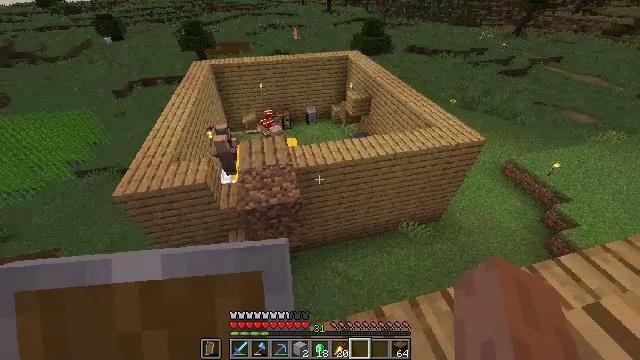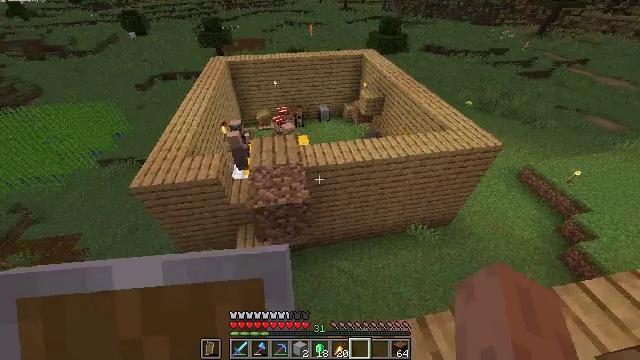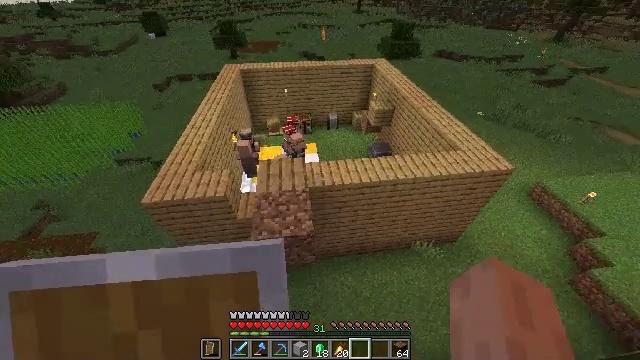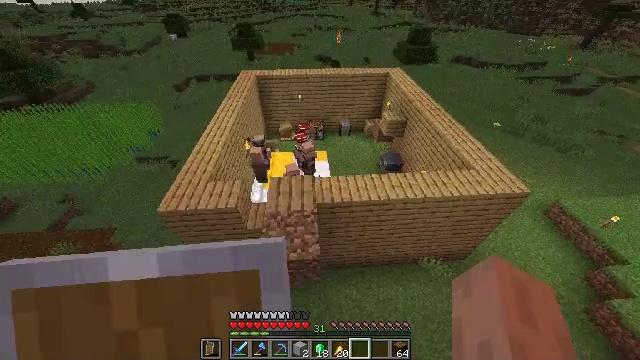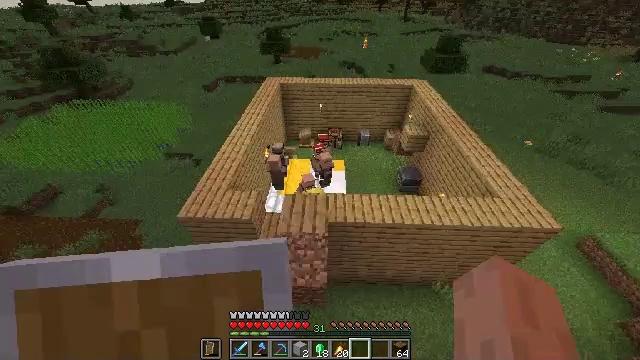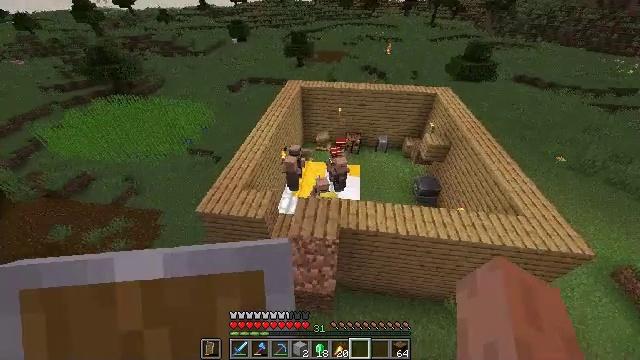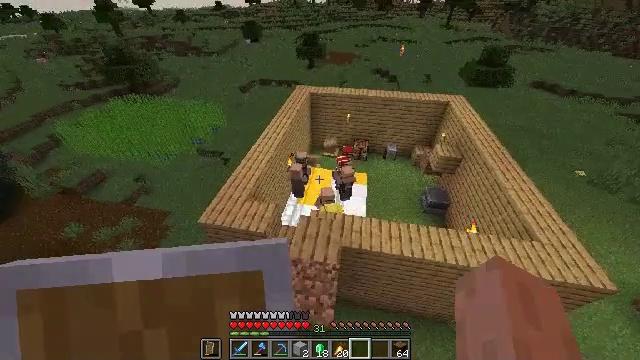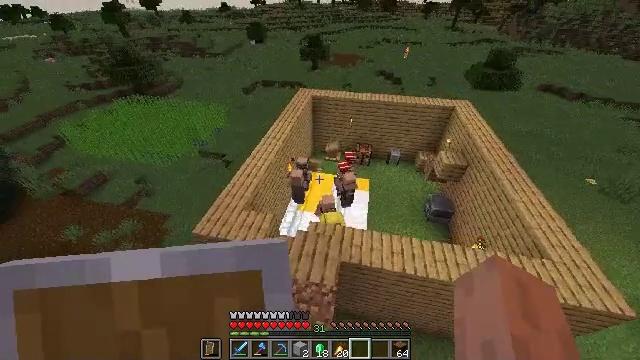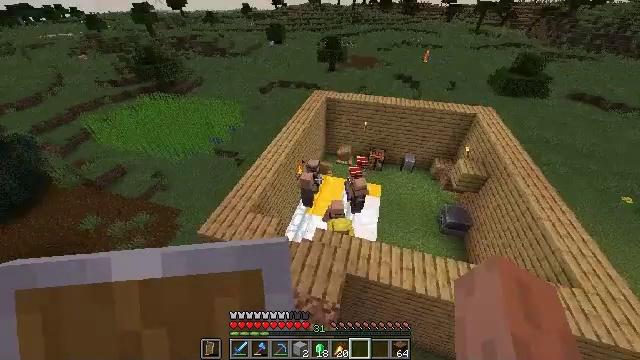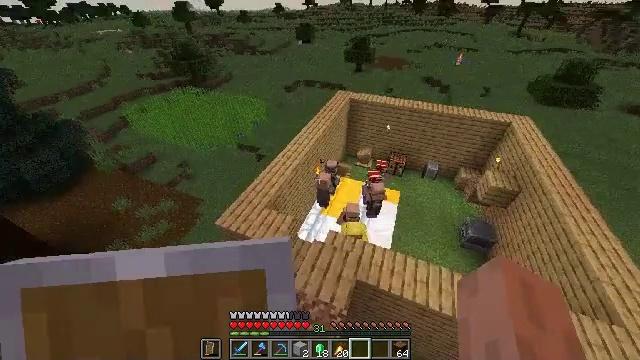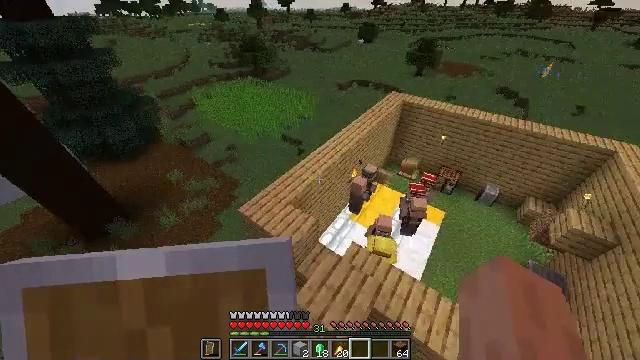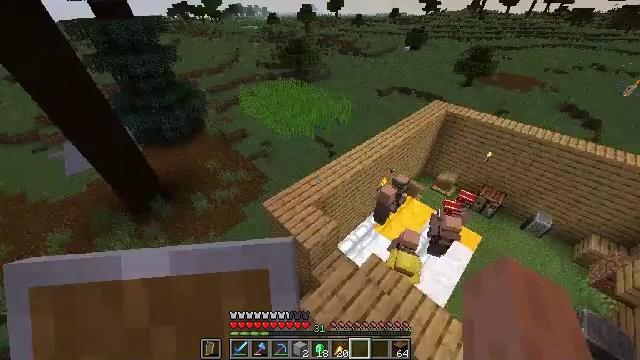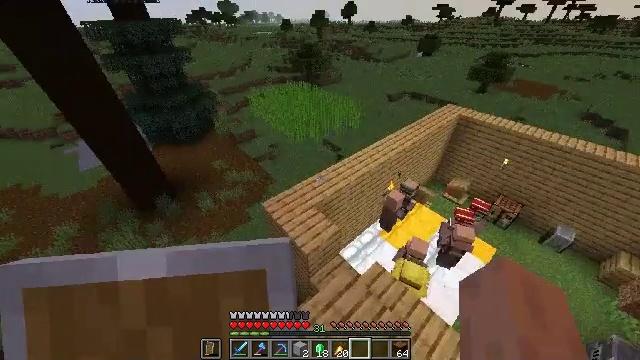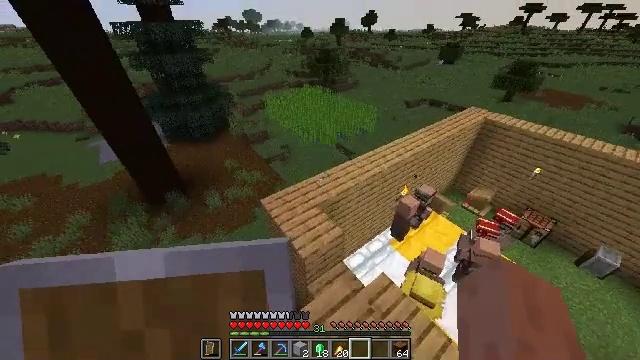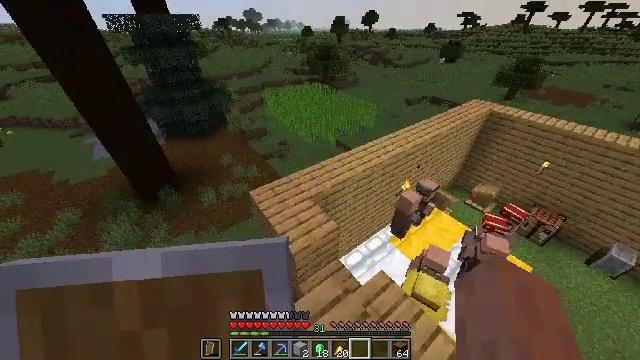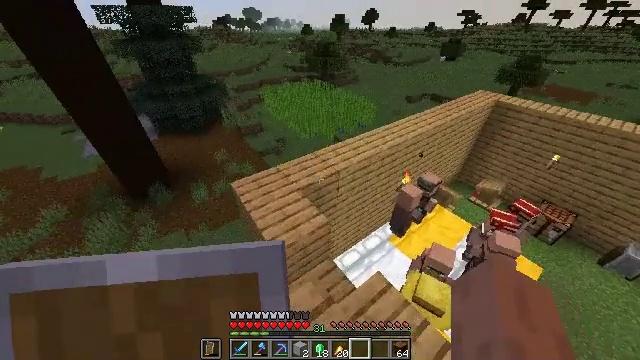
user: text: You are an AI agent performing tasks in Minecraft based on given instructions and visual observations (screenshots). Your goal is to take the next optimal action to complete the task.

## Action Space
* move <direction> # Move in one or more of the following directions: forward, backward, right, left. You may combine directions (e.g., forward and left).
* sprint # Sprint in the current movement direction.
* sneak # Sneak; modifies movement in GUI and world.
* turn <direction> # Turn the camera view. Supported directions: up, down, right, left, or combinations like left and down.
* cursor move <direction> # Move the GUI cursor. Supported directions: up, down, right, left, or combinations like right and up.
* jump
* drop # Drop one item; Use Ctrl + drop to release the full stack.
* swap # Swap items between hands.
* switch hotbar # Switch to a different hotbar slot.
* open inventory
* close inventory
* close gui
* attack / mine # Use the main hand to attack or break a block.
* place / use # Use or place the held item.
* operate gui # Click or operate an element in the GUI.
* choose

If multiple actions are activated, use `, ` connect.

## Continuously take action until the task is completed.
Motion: motion action
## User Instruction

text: Drop a shield.
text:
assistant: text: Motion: move forward, sprint, turn left
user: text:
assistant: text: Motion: move forward, sprint, turn left, jump
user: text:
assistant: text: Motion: move forward, sprint, turn left, jump
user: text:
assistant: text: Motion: move forward, sprint, turn left, jump
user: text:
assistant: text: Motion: move forward, sprint, turn left, jump
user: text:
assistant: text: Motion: move forward, sprint, turn left, jump
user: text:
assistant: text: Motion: move forward, sprint, turn left, jump
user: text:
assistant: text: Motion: move forward, sprint, turn left, jump
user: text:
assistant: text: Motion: move forward, sprint, turn left
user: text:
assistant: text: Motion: move forward, sprint, turn left
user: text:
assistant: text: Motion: move forward, sprint, turn left
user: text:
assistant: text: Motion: move forward, sprint, turn left and up
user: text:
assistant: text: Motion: move forward, sprint, turn left and up
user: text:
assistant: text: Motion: move forward, sprint, jump
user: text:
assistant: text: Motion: move forward, sprint, jump
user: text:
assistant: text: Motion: move forward, sprint, jump
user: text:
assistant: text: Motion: move forward, sprint, jump
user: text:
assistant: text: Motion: move forward, sprint, jump
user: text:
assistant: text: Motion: move forward, sprint, jump
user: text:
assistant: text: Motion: move forward and move left, sprint, jump
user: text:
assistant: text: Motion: move forward and move left, sprint, turn right, jump
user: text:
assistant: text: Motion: move forward and move left, sprint, turn right, jump
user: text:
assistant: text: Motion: move forward and move left, sprint, turn right, jump
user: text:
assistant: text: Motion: move forward, sprint, turn right
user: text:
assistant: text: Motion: move forward, sprint, turn right
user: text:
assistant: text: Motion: move forward, sprint, turn right
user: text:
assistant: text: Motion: move forward, sprint, turn right and up
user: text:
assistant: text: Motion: move forward, sprint, turn right and up
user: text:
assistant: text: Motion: move forward, sprint, turn right and up
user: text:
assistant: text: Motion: move forward, sprint, turn right and up